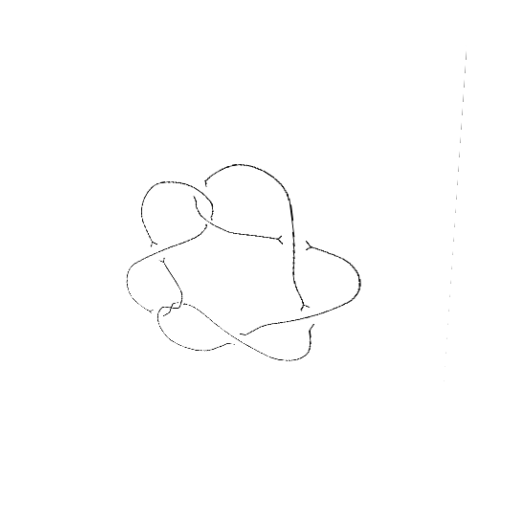
Crossing number: 9